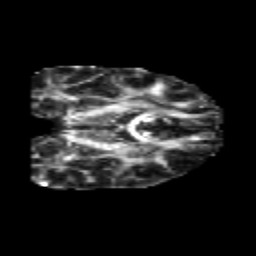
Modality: FA
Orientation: coronal
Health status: healthy
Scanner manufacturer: philips
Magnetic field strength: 3 T
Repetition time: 6.964 s
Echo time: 0.092 s